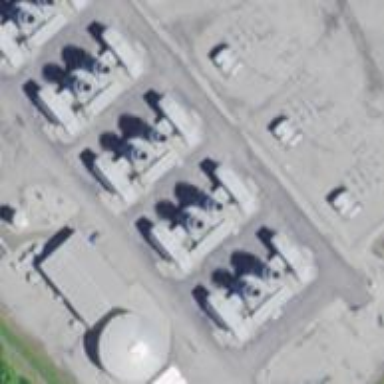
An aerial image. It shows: Gas turbine generator.